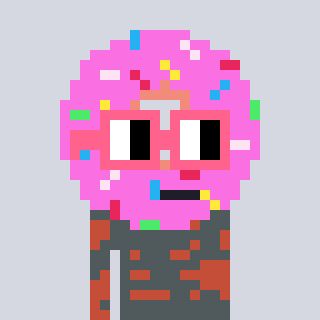
a pixel art character with square pink glasses, a doughnut-shaped head and a rust-colored body on a cool background